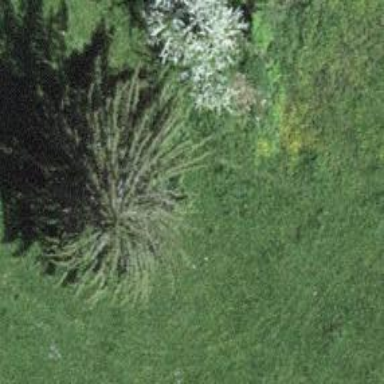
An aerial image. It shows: Evergreen needle-leaved tree typically found in agricultural areas.